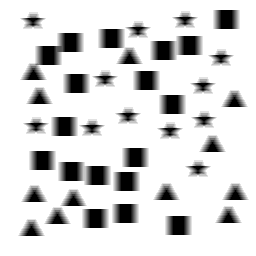
Squares: 18
Triangles: 12
Stars: 12
Total shapes: 42